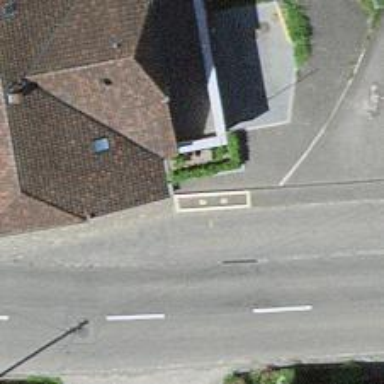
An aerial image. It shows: Bus stop with platform for public transport.